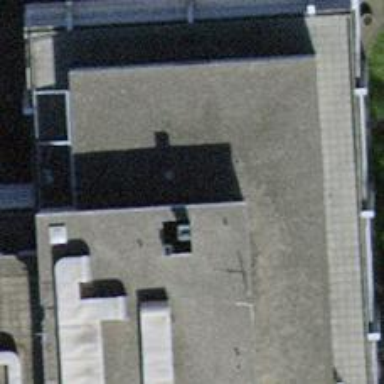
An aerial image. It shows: School.